Question: I want to place each character on new line.
I am using following xml.
'''
<?xml version="1.0" encoding="utf-8"?>
<LinearLayout xmlns:android="http://schemas.android.com/apk/res/android"
android:orientation="vertical"
android:layout_width="fill_parent"
android:layout_height="fill_parent"
>
<TextView
android:layout_width="12dip"
android:layout_marginLeft="12dip"
android:textSize="12dip"
android:layout_height="fill_parent"
android:text="ABCDEFGHIJKLMNOPQRSTUVWXYZ"/>
</LinearLayout>
'''
but I am getting output as follow(On some line 2 character are coming)
.
I know that I can use '
' but anybody have better option.
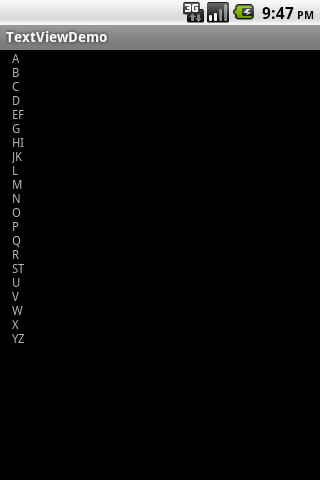
Answer: Here's kind of a hack that'll work:
'''
<TextView
xmlns:android="http://schemas.android.com/apk/res/android"
android:ems="1"
android:layout_width="wrap_content"
android:layout_height="wrap_content"
android:typeface="monospace"
android:gravity="center_horizontal"
android:text="ABCDEFGHIJKLMNOPQRSTUVWXYZ"
android:textColor="@android:color/white"
/>
'''
This relies on the monospace typeface, where all characters have the same width.